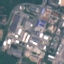
Land use / land cover: Industrial